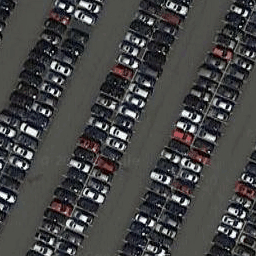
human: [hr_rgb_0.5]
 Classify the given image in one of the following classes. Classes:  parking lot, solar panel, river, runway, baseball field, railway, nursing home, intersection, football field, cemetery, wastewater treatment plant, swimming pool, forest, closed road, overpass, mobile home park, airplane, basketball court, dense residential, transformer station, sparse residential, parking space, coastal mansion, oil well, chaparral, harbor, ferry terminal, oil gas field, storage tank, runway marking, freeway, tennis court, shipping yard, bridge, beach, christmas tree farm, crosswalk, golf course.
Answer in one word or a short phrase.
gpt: parking lot